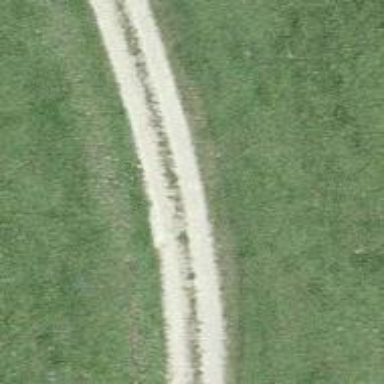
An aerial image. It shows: Track with grade2 tracktype.